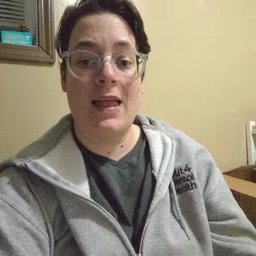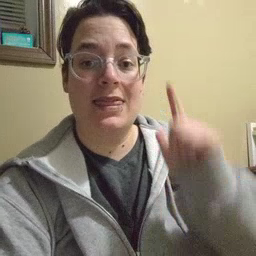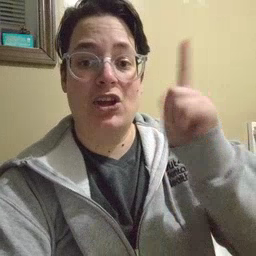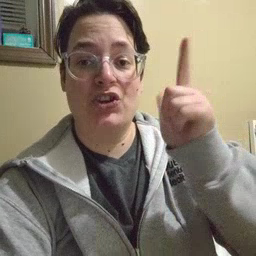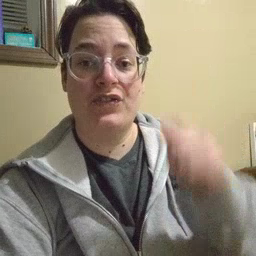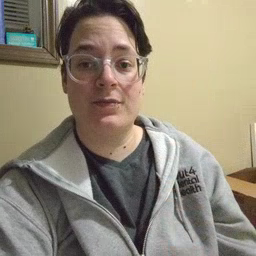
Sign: later